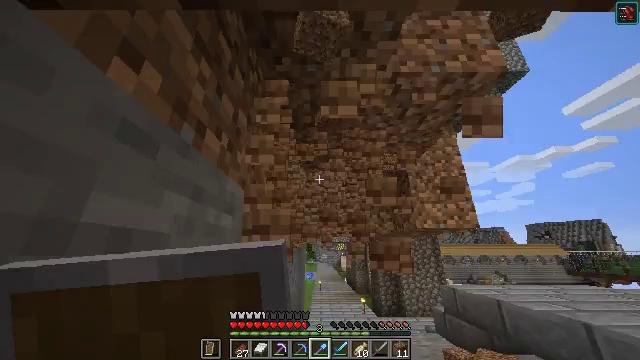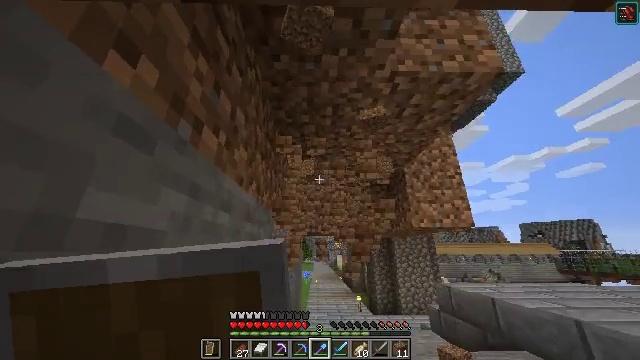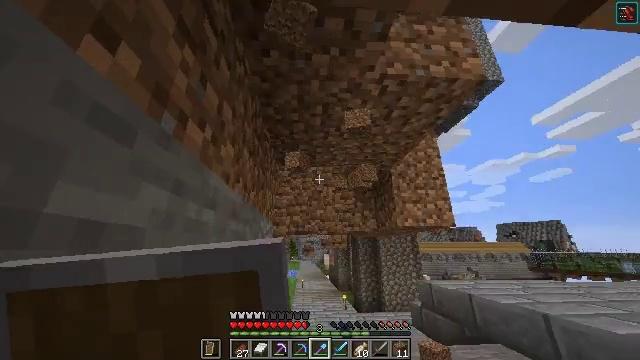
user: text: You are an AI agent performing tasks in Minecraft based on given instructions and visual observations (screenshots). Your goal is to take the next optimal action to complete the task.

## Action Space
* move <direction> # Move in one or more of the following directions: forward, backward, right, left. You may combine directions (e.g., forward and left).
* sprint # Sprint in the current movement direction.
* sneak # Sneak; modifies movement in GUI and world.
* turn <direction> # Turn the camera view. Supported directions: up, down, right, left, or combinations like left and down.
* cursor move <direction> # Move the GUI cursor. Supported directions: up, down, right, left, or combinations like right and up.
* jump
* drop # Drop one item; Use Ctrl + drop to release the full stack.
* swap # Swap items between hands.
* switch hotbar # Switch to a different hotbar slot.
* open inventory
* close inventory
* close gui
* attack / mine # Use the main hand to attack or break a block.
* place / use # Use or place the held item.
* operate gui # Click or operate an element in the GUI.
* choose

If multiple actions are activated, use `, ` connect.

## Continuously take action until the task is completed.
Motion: motion action
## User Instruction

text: Collect the grass block using a shovel.
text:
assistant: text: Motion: attack / mine
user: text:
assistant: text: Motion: turn right, attack / mine
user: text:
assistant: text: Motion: attack / mine